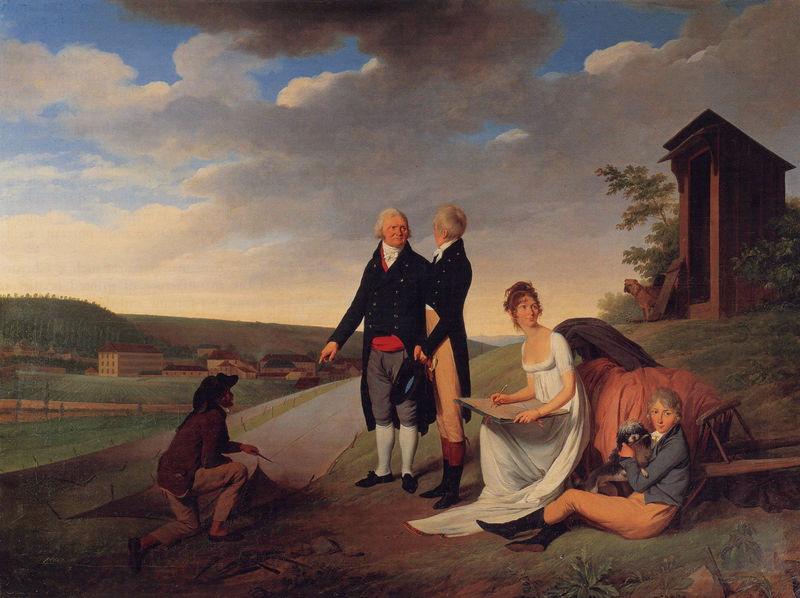
Titel: Monsieur Oberkampf und seine Kinder
Künstler: Louis Léopold Boilly
Institution: Privatsammlung
Schlagwörter: blau, himmel, kopf, mann, weiß, wolken, bäume, frauen, grün, landschaft, menschen, ocker, sitzen, stadt, braun, busen, frau, grau, holz, hut, hüte, kleid, männer, schwarz, skizze, strasse, stuhl, zeichnung, blick, gebäude, gras, gürtel, haus, hund, hunde, rot, tuch, weg, wiese, zaun, beige, rock, zylinder, anzüge, hose, diener, stehen, porträt, tischbein, wache, feld, felder, ferne, häuser, natur, hütte, sträucher, mantel, sitzend, stoff, familie, kind, klassizismus, dekoltee, locken, rosa, wald, genre, karren, bewölkt, perücke, aussicht, sommer, schuhe, moderne, abhang, acker, dorf, weis, ausflug, rast, karre, schubkarre, wagen, romantik, häuschen, wachhaus, frack, malerin, junge, knöpfe, gehrock, strümpfe, uniform, knien, napoleon, stiefel, künstlerin, malen, stift, biedermeier, zeichnen, blanche, menschengruppe, plan, freiluftmalerei, tempel, usa, freien, femme, empire, ciel, paysage, peinture, wachposten, robe, neoclassique, graf, leiterwagen, roi, sommerfrische, dessin, planung, forst, nuages, abdeckung, plane, weisses kleid, zeichnerin, engliche malerei, freiluft, schubkarree, empirekleid, genoux, hommes, stoffbahnen, cabane, hummel, buissons, conversation, himm, 19. jahrhundert, domestique, häuserhund, carriole, batiment vert